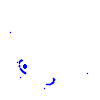
Particle: pion